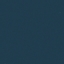
Land use / land cover: SeaLake